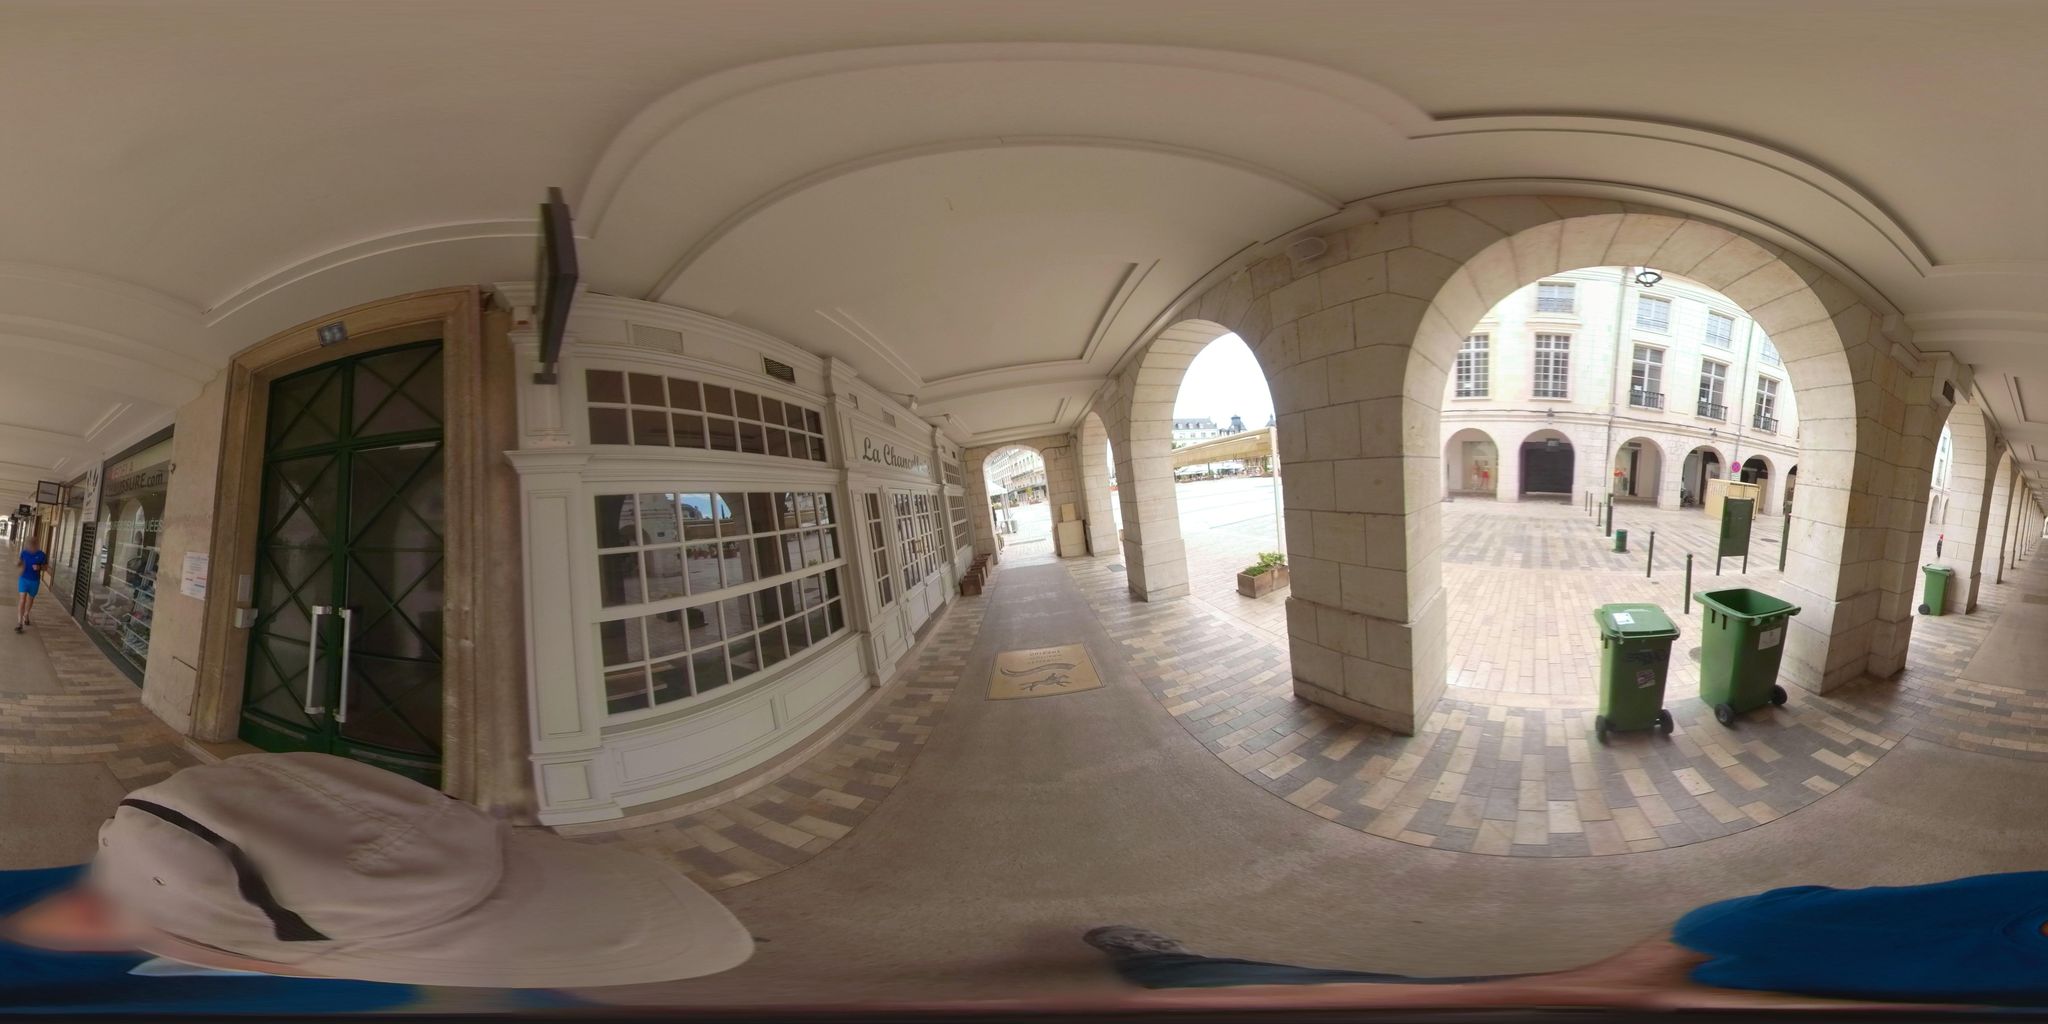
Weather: clear
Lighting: day
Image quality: slightly poor
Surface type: walking surface
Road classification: living_street, pedestrian
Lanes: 2
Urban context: urban centre
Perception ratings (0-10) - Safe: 7.01, Lively: 5.08, Beautiful: 4.92, Boring: 8.36, Depressing: 2.93, Wealthy: 2.11